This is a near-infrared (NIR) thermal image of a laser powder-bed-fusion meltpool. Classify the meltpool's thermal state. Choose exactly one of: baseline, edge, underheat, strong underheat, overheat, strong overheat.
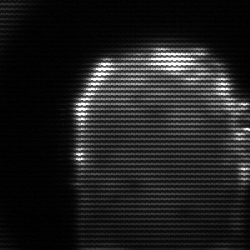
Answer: baseline